Field crop: tomato
Growth stage: 2
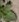
Species: solanum